Question: Below is my html file,
'''
<div class="col-xs-6 col-sm-3 my1" id="qwer1" role="navigation"> <!--Change is made here-->
<div class="menuBar">
<ul class="menuList" id="menuList">
<li><a href="#">Update 1</a></li>
<li><a href="#">Update 1</a></li>
<li><a href="#">Update 1</a></li>
<li><a href="#">Update 1</a></li>
<li><a href="#">Update 1</a></li>
<li><a href="#">Update 1</a></li>
<li><a href="#">Update 1</a></li>
<hr>
<li><a href="#">Chat 1</a></li>
<li><a href="#">Chat 1</a></li>
<li><a href="#">Chat 1</a></li>
<li><a href="#">Chat 1</a></li>
<li><a href="#">Chat 1</a></li>
<li><a href="#">Chat 1</a></li>
<li><a href="#">Chat 1</a></li>
<li><a href="#">Chat 1</a></li>
<li><a href="#">Chat 1</a></li>
<li><a href="#">Chat 1</a></li>
<li><a href="#">Chat 1</a></li>
<li><a href="#">Chat 1</a></li>
<li><a href="#">Chat 1</a></li>
<li><a href="#">Chat 1</a></li>
<li><a href="#">Chat 1</a></li>
<li><a href="#">Chat 1</a></li>
<li><a href="#">Chat 1</a></li>
<li><a href="#">Chat 1</a></li>
<li><a href="#">Chat 1</a></li>
<li><a href="#">Chat 1</a></li>
<li><a href="#">Chat 1</a></li>
<li><a href="#">Chat 1</a></li>
<li><a href="#">Chat 1</a></li>
<li><a href="#">Chat 1</a></li>
<li><a href="#">Chat 1</a></li>
<li><a href="#">Chat 1</a></li>
<li><a href="#">Chat 1</a></li>
<li><a href="#">Chat 1</a></li>
<li><a href="#">Chat 1</a></li>
<li><a href="#">Chat 1</a></li>
<li><a href="#">Chat 1</a></li>
<li><a href="#">Chat 1</a></li>
</ul>
</div><!--/.well -->
</div><!--/span-->
'''
Below is the css file,
'''
.my1
{
position:fixed;
left:78%;
border-left:1px solid black;
border-bottom:1px solid black;
width:20%;
top:14%;
height:auto;
overflow:scroll;
scroll-face-color:red;
}
'''
The content of the html file is well out of the sreen, but eventhough the scrollbar is not operable. Moreover, I have specified the color of the scrollbar as red but the color effect also doesnt seem to be working. Below is the screenshot of browser,

How can I activte this scrollbar?
Thanks in advance.
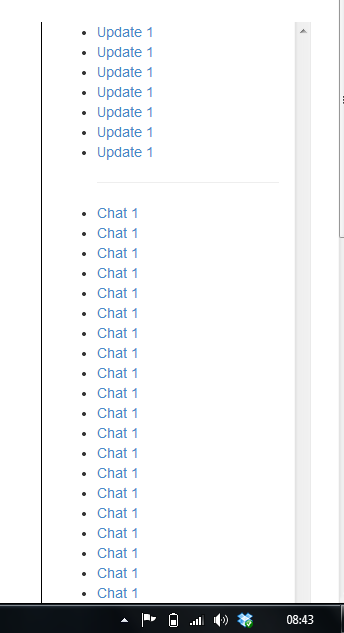
Answer: The problem is that you specified:
'''
height:auto;
'''
under the '.my1' rule, so the 'div' will expand in height as much as needed to accommodate the content.
If you had fixed the height, you would activate the scroll bar.
See demo at: <URL>
As far as trying to style the color of the scroll bar, the property of interest is:
'''
scrollbar-face-color
'''
and I think this is only supported on IE browsers at this time.
Reference: <URL>